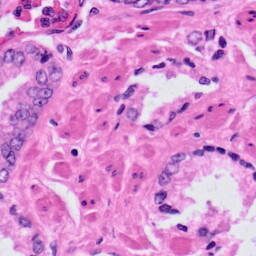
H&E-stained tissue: Prostate